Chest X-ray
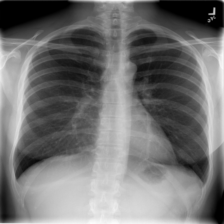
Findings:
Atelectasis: negative
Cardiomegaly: negative
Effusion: negative
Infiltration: positive
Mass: negative
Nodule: negative
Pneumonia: negative
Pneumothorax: negative
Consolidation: negative
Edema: negative
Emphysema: negative
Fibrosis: negative
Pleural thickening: negative
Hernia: negative